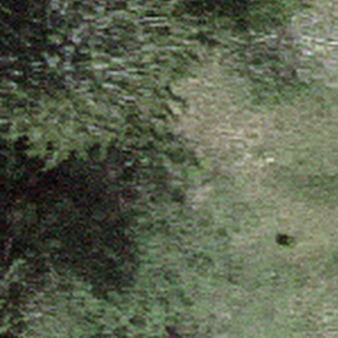
Label: other